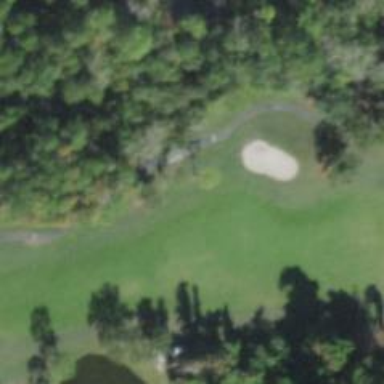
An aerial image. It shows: Golf hole.